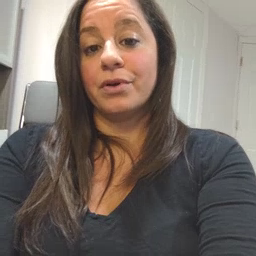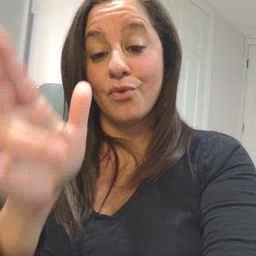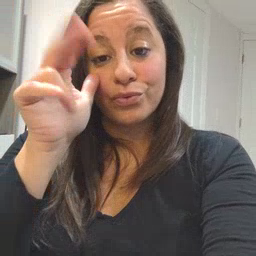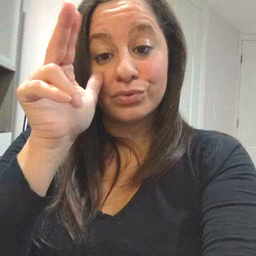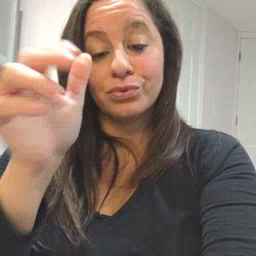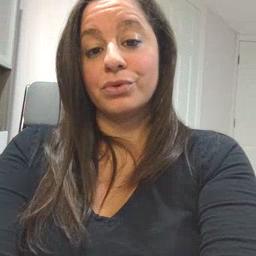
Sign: horse